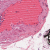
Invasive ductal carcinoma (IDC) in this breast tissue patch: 0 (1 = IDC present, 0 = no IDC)